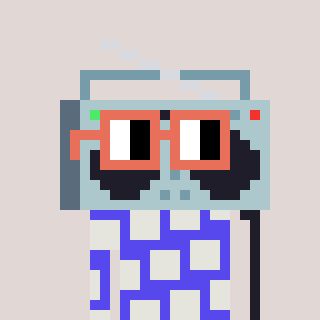
a pixel art character with square orange glasses, a boombox-shaped head and a computerblue-colored body on a warm background